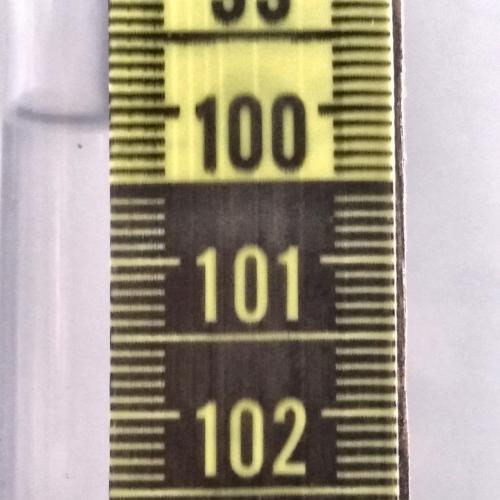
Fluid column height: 100.0 cm